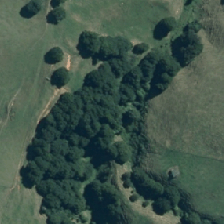
Land cover: broadleaved_indigenous_hardwood